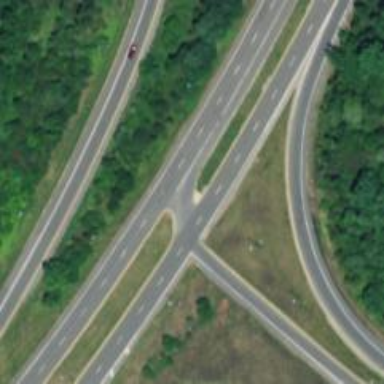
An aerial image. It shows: Trunk link highway.